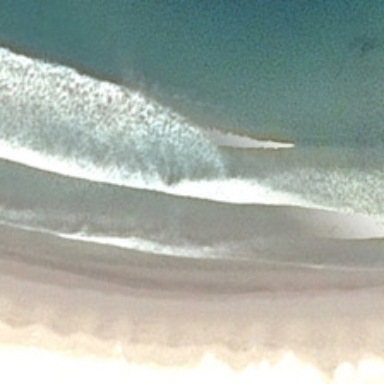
White waves are between yellow beach and blue ocean .